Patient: sex F, age 39
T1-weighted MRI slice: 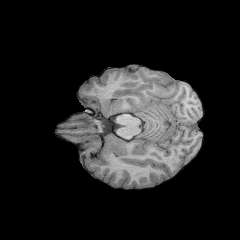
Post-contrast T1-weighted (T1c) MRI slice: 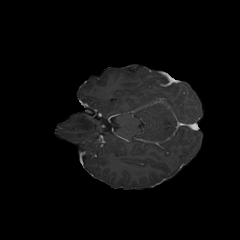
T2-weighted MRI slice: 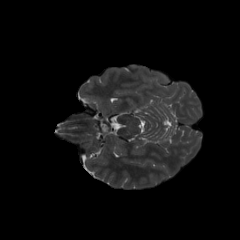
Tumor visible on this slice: no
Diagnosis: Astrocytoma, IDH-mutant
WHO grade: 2